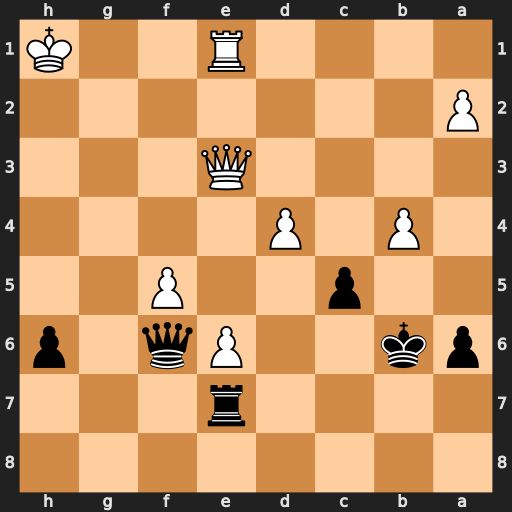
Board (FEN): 8/4r3/pk2Pq1p/2p2P2/1P1P4/4Q3/P7/4R2K
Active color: b
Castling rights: -
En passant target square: -
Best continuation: Qh4+ Kg1 Rg7+ Kf1 cxd4